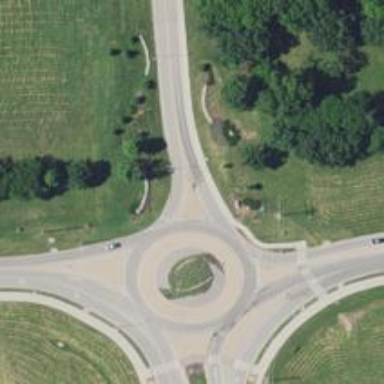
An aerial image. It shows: Secondary road around roundabout.